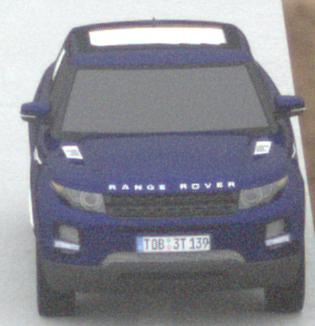
Make: Land Rover
Model: Range Rover Evoque 2.0 Si4
Detailed model: Range Rover Evoque (I)
Model produced from: 2011/08
Model produced until: 2013/11
Doors: 5
Color: blue
Road condition: dry road
Daytime: midday
Contrast: low contrast